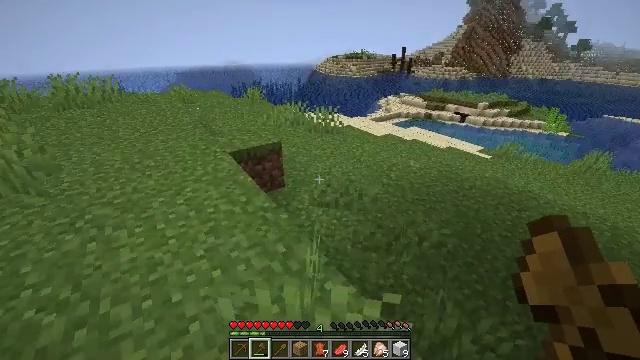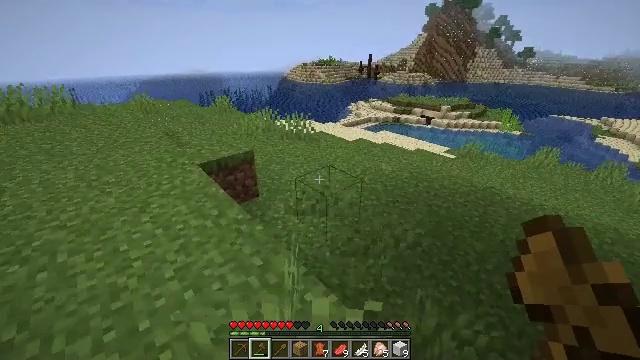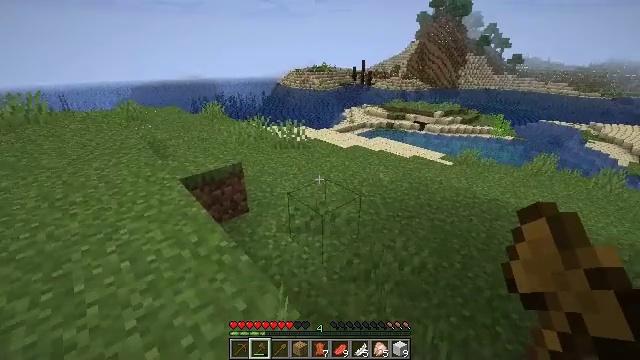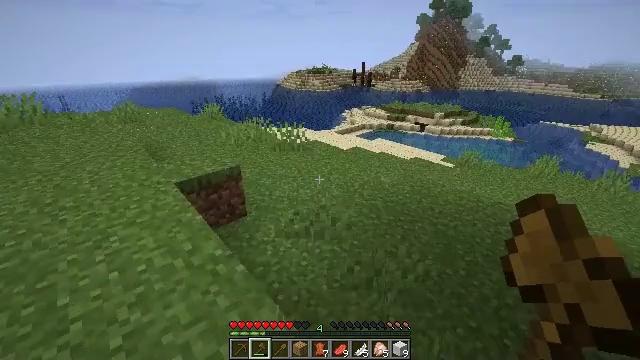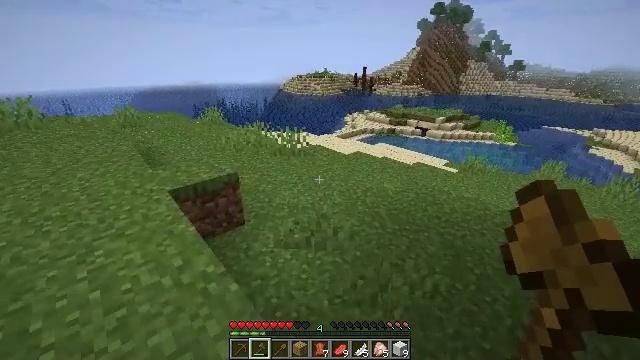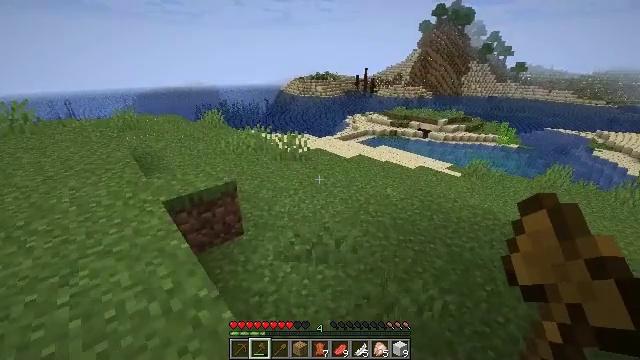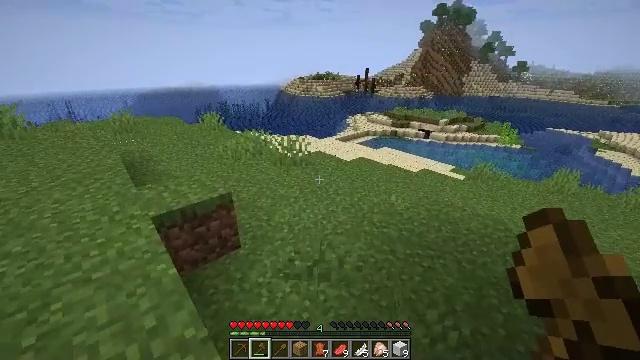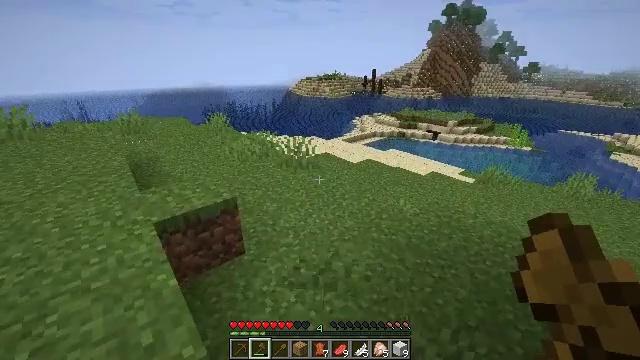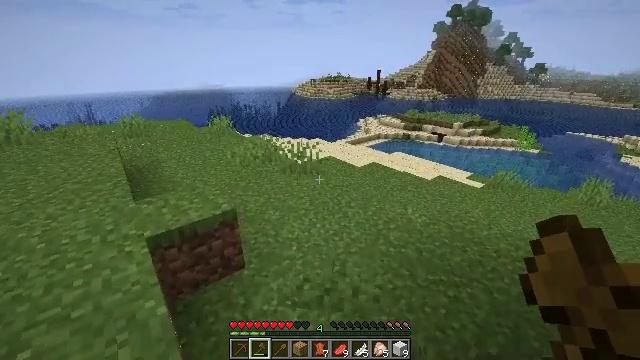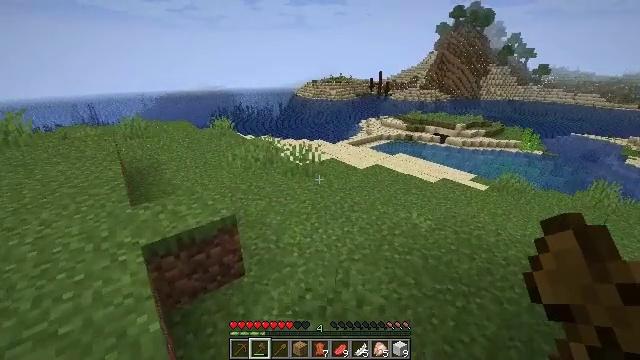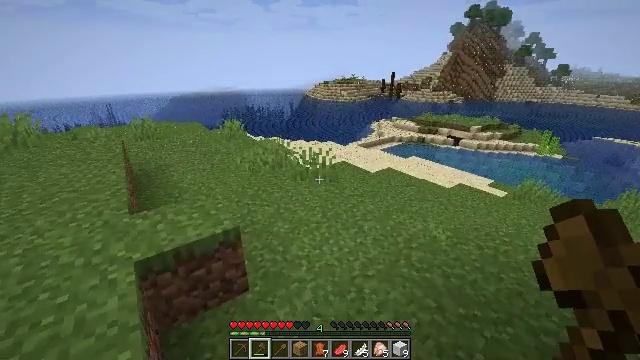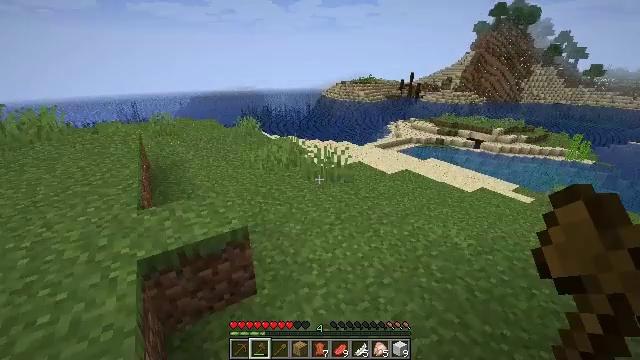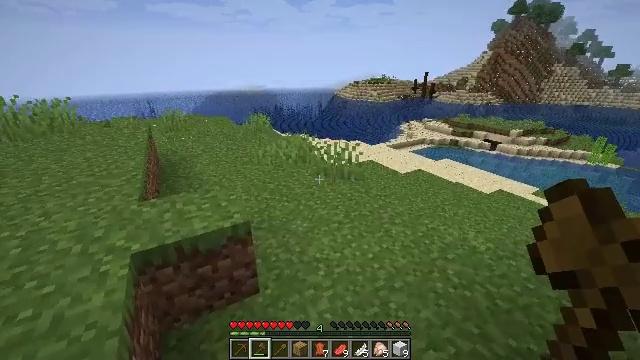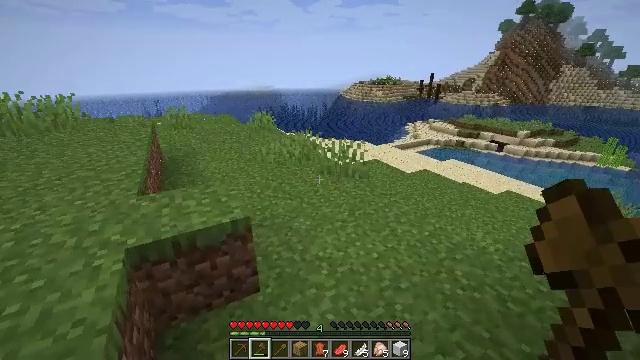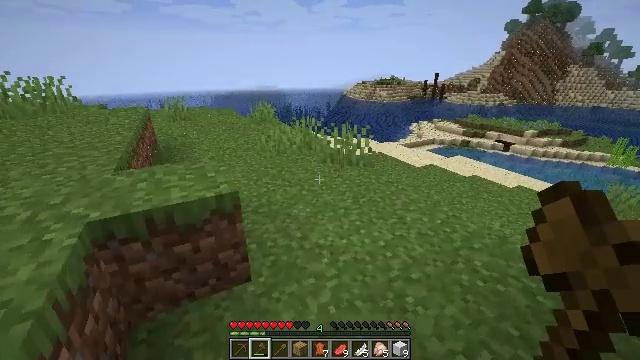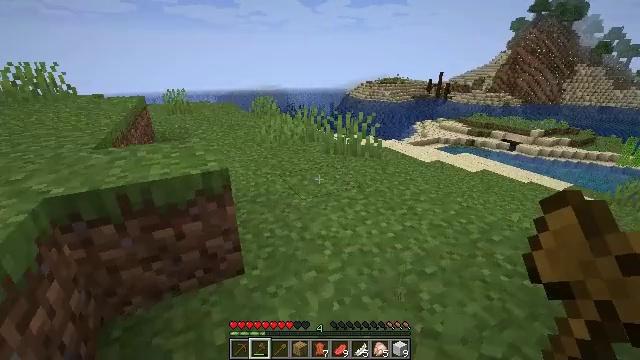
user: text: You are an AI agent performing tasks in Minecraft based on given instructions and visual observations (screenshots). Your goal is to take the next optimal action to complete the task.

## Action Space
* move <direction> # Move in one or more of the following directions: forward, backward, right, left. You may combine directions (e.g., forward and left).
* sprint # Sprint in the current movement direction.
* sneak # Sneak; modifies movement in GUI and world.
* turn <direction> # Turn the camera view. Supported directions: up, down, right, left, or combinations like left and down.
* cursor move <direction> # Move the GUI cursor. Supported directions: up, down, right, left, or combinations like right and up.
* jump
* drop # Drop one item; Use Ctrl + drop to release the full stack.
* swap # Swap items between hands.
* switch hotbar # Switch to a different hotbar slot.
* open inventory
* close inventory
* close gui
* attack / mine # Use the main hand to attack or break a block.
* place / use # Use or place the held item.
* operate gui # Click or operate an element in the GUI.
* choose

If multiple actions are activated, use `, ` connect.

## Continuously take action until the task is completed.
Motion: motion action
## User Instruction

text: Collect sand to make glass.
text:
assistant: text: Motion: move forward, sprint, turn right and up
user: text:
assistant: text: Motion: move forward, sprint, turn right
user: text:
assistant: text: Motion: move forward, sprint
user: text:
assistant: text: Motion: move forward, sprint
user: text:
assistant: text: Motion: move forward, sprint
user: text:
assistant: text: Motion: move forward, sprint
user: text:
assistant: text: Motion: move forward, sprint, turn left
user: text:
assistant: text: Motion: move forward, sprint
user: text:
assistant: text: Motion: move forward, sprint
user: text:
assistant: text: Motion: move forward, sprint, turn left
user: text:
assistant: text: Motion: move forward, sprint, turn left
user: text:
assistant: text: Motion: move forward, sprint, turn left
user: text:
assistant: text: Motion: move forward, sprint, turn left
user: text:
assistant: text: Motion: move forward, sprint
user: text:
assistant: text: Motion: move forward, sprint
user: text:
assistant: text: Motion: move forward, sprint
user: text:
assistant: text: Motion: move forward, sprint
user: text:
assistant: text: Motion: move forward, sprint, jump
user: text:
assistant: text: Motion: move forward, sprint, jump
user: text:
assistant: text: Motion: move forward, sprint, jump
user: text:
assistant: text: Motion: move forward, sprint, jump
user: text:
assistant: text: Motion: move forward, sprint
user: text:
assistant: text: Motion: move forward, sprint
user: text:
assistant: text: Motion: move forward, sprint
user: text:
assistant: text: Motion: move forward, sprint
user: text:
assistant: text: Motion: move forward, sprint
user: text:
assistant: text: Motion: move forward, sprint
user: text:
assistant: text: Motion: move forward, sprint
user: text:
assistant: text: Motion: move forward, sprint
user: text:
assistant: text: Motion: move forward, sprint, turn left and up